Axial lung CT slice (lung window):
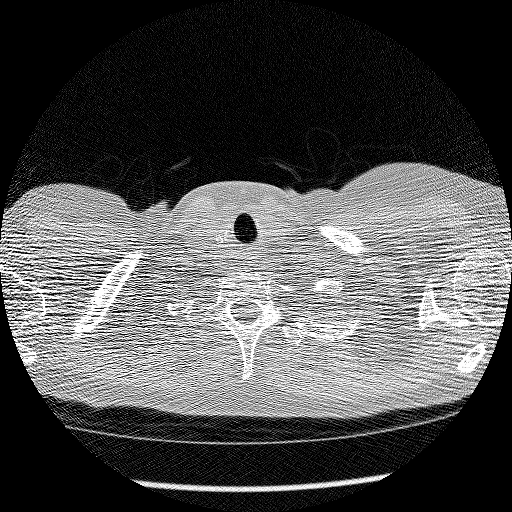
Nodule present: no